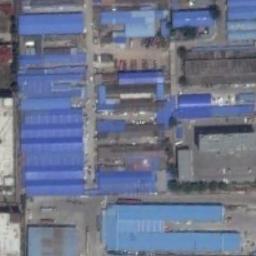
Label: industrial_area